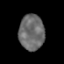
Tissue: prostate
Cell type: Epithelial cells
Senescence score: 0.3308
Nuclear area (px): 881
Mean DAPI intensity: 107.417